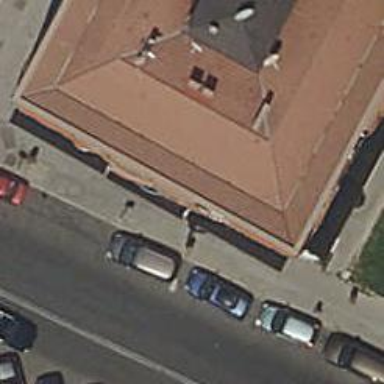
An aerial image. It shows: Restaurant.